Question: I've got a problem with i2c master acknowledgment for the slave that the data sent were ok. In my test bench i give a Z on SDA bus so that master could do the acknowledgment, but after the ack from master (it's 0) i sand a nother part of data and when i go from master ack 0 on the SDA bus to '1' as the first bit to be sent form the slave, I get an X state od the first bit. It's like it wouldn't appear if the bus was Z. Is it the simulation problem or am I just doing it wrong that i get that result? Will it appear in reality or the slave will give a Z on the SDA bus for longer? Belowe i give the simulation code and the waveforms.
'''
sda <='Z',
'0' after 3200 ps,
'Z' after 3400 ps,
'0' after 5800 ps,
'Z' after 6000 ps,
'0' after 8600 ps,
'Z' after 8800 ps,
'0' after 11600 ps,
'1' after 11850 ps,------ start first byte
'1' after 12150 ps,
'0' after 13050 ps,
'1' after 13350 ps,
'0' after 13650 ps, ----- end first byte
'Z' after 14250 ps,------ Z for master ack
'1' after 14550 ps,------ start second byte
'0' after 14850 ps,
'1' after 16650 ps,------ end second byte
'Z' after 16950 ps,------ Z for master ack
'1' after 17250 ps,------ start third byte
'1' after 17550 ps,
'0' after 18150 ps,
'1' after 18750 ps,
'0' after 19350 ps,------ end third byte
'Z' after 19650 ps;------ Z for master ack
'''

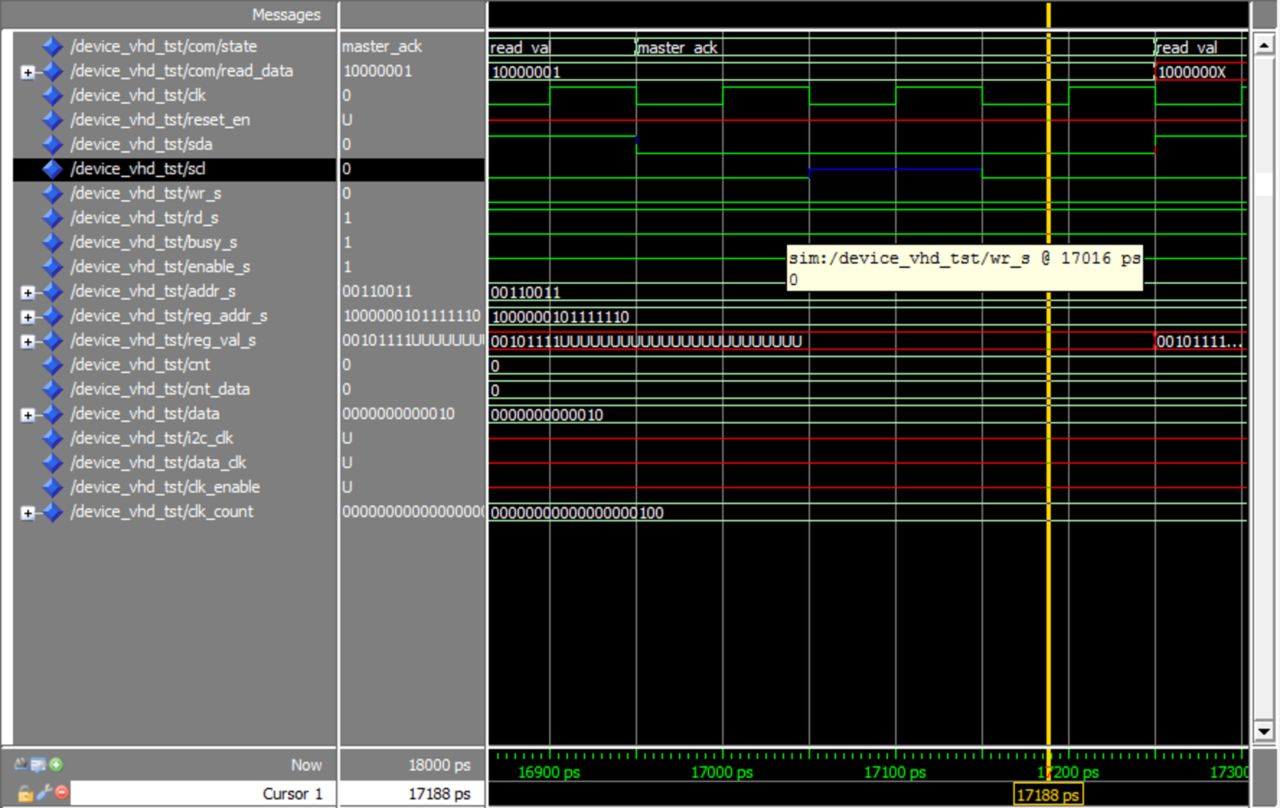
Answer: That testbench doesn't simulate I2C signalling correctly.
I2C uses open-collector drivers which can never drive the bus strongly high, and a weak pullup resistor. To simulate that you can do:
'''
sda <= 'H'; -- weak pullup always in effect
sda <='Z',
'0' after 3200 ps,
'Z' after 3400 ps,
'0' after 5800 ps,
'Z' after 6000 ps,
'0' after 8600 ps,
'Z' after 8800 ps,
'0' after 11600 ps,
'Z' after 11850 ps,------ want to send '1', but open-collector cannot drive high!
'Z' after 12150 ps,
'''
When reading from the signal, you can use e.g.
'''
IF TO_X01(sda) = '1'
'''
to resolve the wire-AND nature of multiple open-collector drivers.
You still will need to resolve the setup and hold timing issues that Russell mentioned.